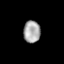
Tissue: lung
Cell type: Epithelial cells
Senescence score: 0.1925
Nuclear area (px): 363
Mean DAPI intensity: 167.68